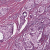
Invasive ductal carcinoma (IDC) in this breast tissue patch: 1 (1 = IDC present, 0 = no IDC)